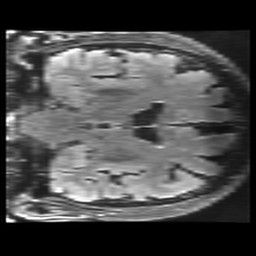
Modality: FLAIR
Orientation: coronal
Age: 76
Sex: male
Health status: healthy
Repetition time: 12 s
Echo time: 0.09782 s